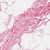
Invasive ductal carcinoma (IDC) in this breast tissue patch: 0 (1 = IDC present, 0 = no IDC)